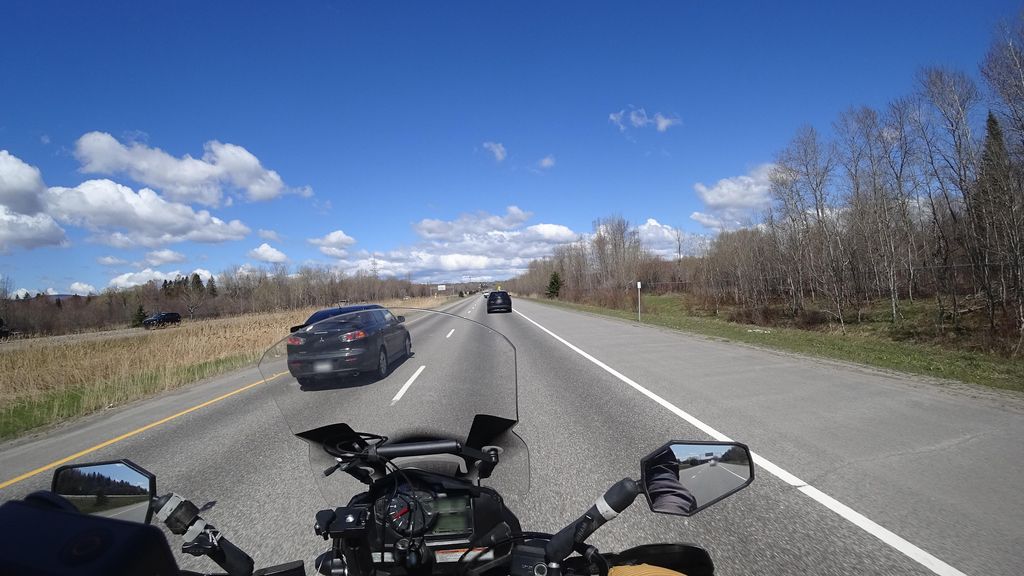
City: quebec_city